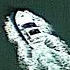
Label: Civil_yacht